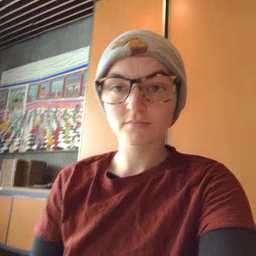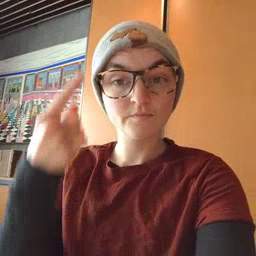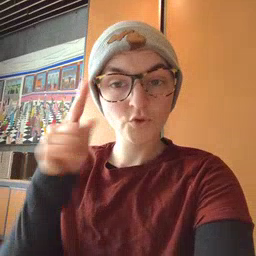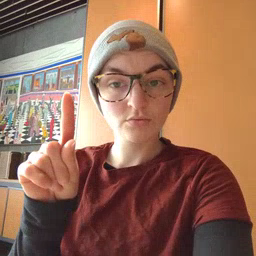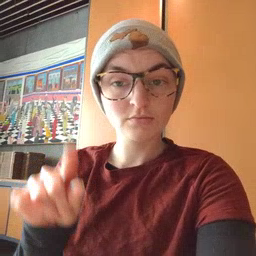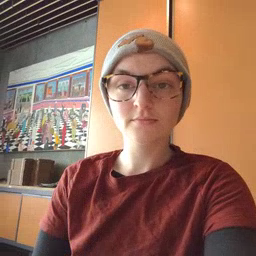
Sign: for